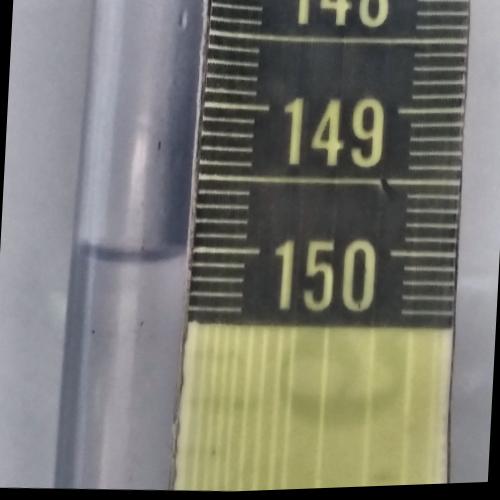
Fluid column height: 150.0 cm